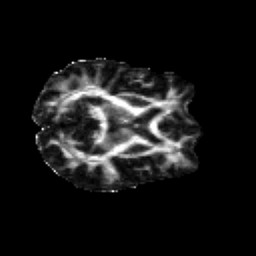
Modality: FA
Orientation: axial
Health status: healthy
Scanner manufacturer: siemens
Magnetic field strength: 3 T
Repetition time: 12 s
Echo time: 0.092 s